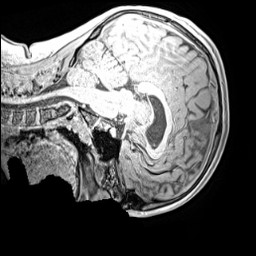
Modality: MP2RAGE
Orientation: sagittal
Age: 13
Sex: male
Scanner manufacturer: siemens
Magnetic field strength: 3 T
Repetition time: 4 s
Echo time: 0.00299 s